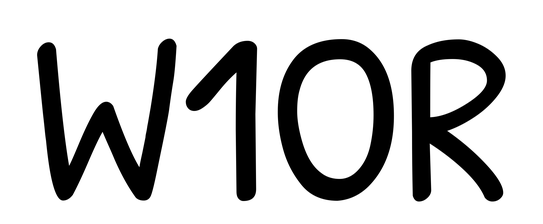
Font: PatrickHand-Regular